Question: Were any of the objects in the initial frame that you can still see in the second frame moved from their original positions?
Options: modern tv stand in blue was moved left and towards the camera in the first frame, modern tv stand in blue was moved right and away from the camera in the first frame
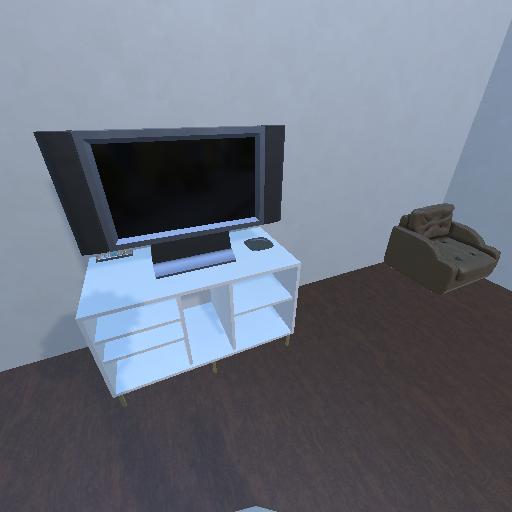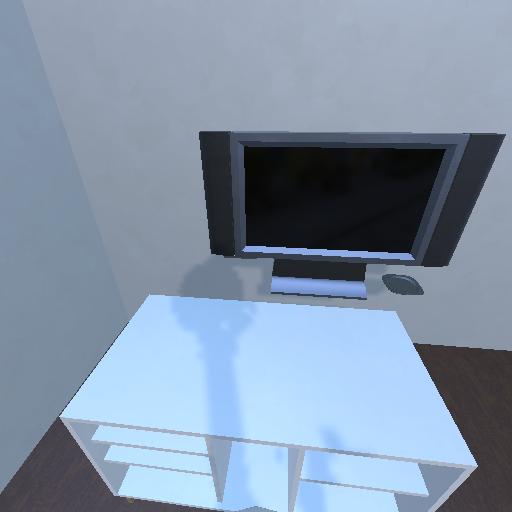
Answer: modern tv stand in blue was moved left and towards the camera in the first frame